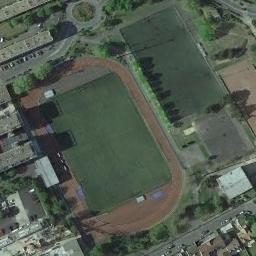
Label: ground_track_field